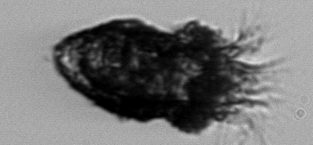
Label: Stenosemella_pacifica